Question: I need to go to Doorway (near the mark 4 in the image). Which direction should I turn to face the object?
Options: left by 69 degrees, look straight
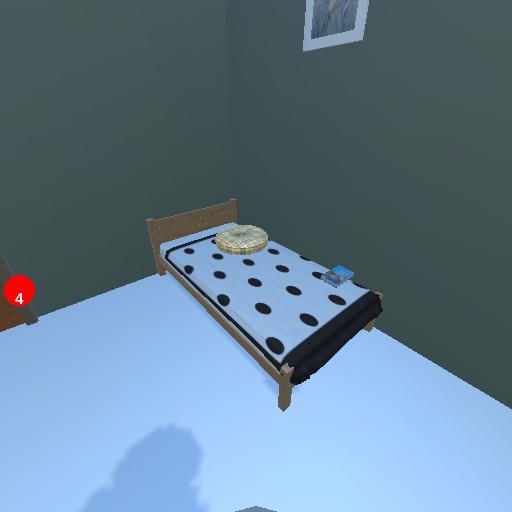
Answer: left by 69 degrees